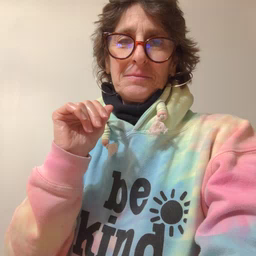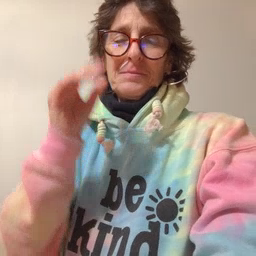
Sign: mitten